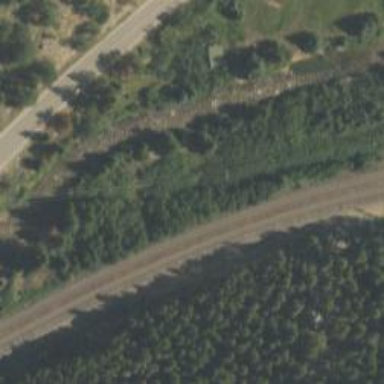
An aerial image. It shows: Railway siding with rails.